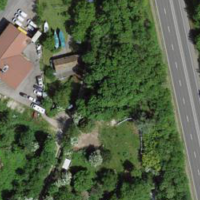
EUNIS habitat code: 57
Species observed at this site:
Turdus merula